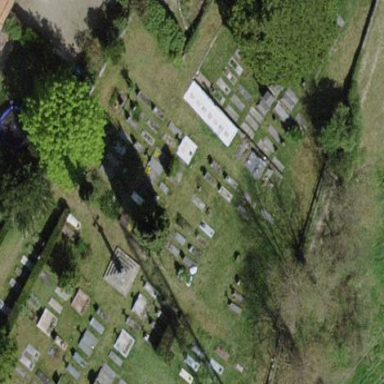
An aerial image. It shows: Cemetery.